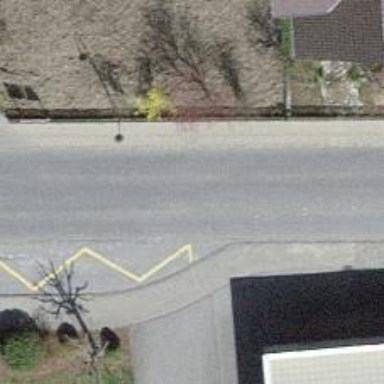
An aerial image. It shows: Bus stop with stop position for public transport.